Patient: sex M, age 55
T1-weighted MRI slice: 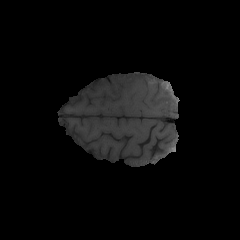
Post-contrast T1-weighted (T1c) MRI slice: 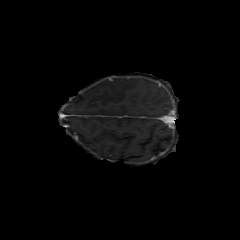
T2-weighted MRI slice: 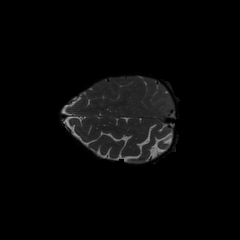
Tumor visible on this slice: no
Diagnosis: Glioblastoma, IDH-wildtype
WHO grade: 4